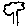
Label: tree